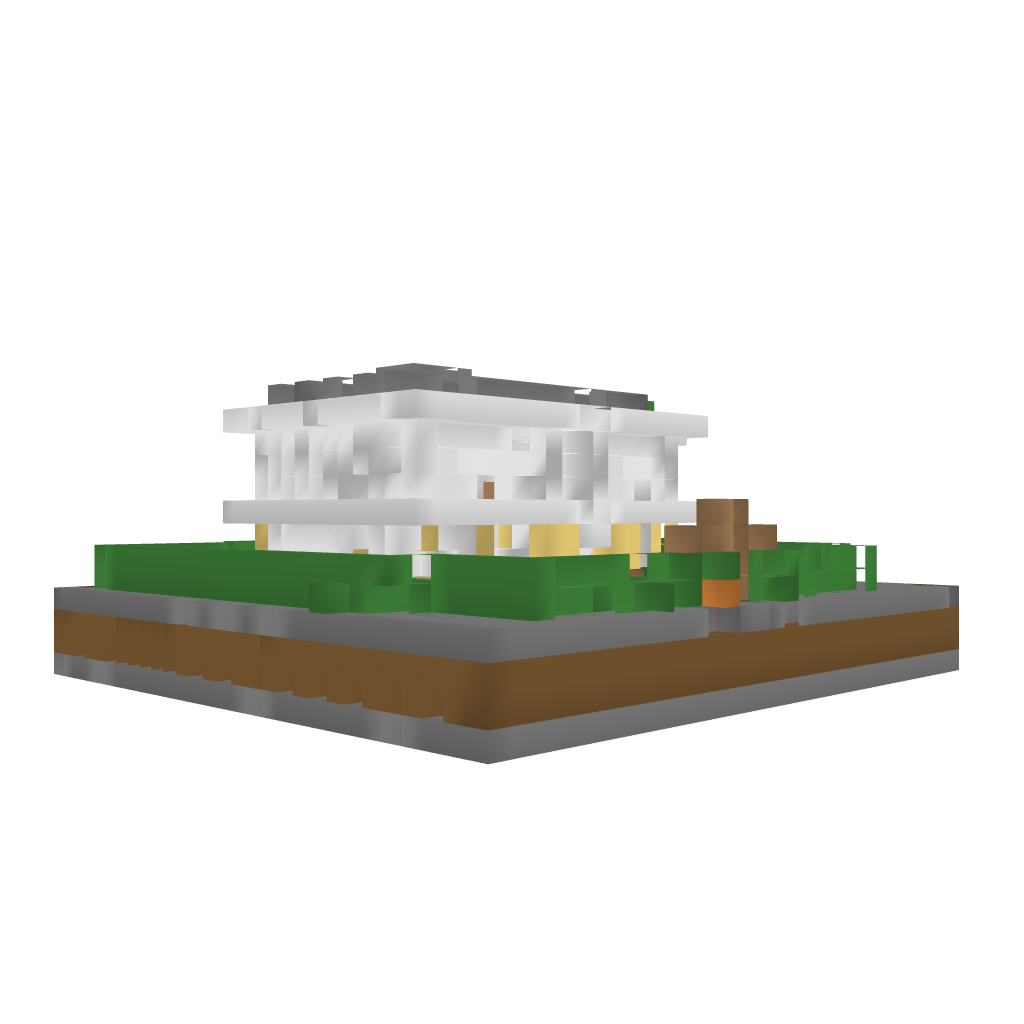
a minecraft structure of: Modern House #1 By iEdgy bad low quality